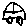
Label: car